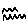
Label: zigzag